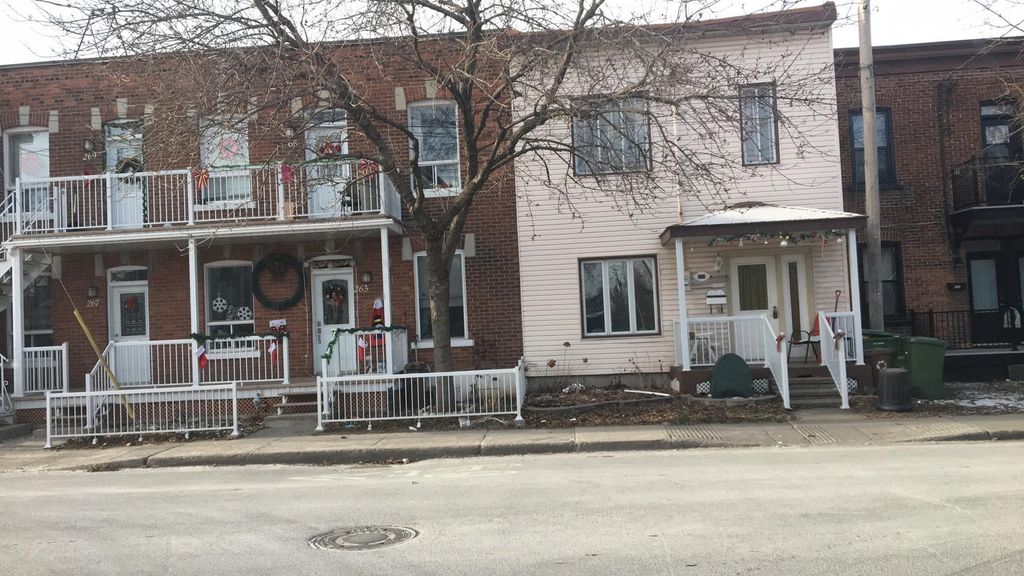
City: montreal